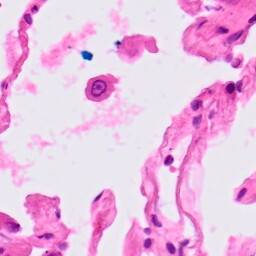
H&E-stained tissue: Lung